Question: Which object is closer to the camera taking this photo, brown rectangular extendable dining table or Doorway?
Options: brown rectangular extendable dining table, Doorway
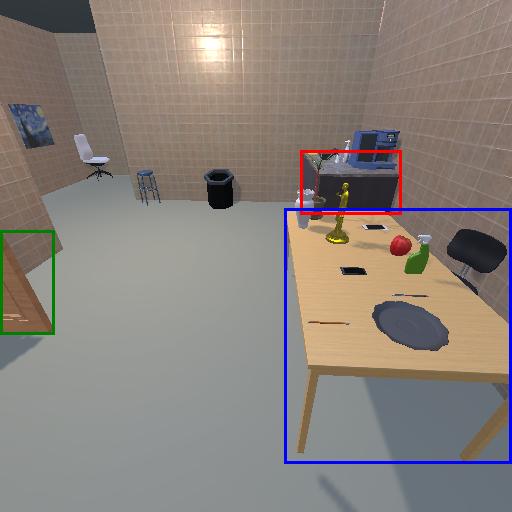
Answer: brown rectangular extendable dining table